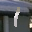
Label: 1